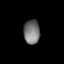
Tissue: lung
Cell type: Endothelial cells
Senescence score: 0.5579
Nuclear area (px): 383
Mean DAPI intensity: 117.567